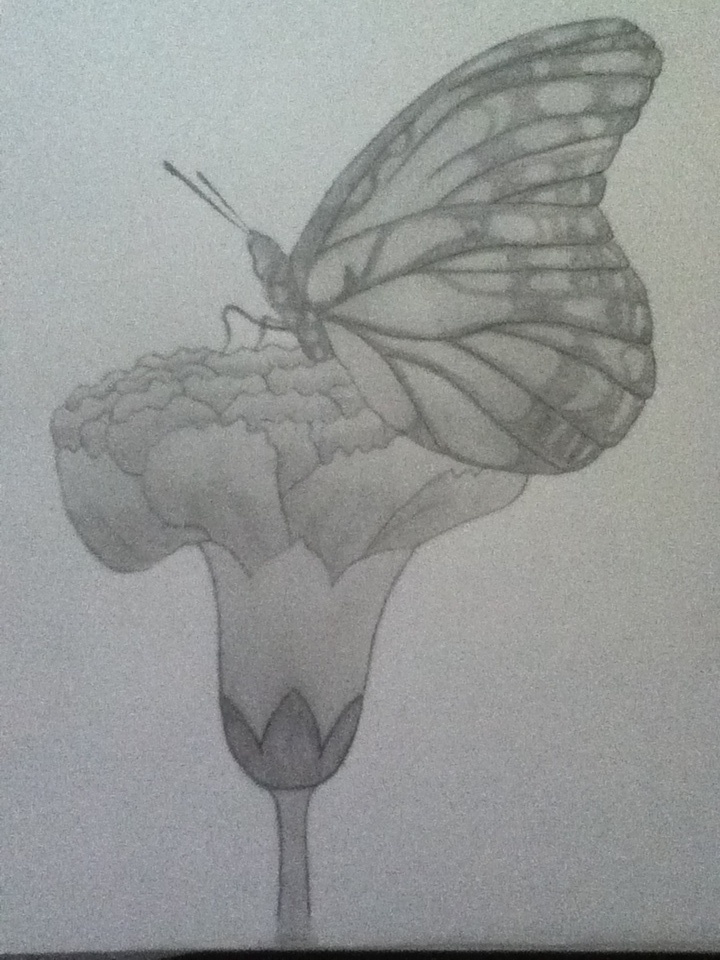
Label: admiral